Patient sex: F
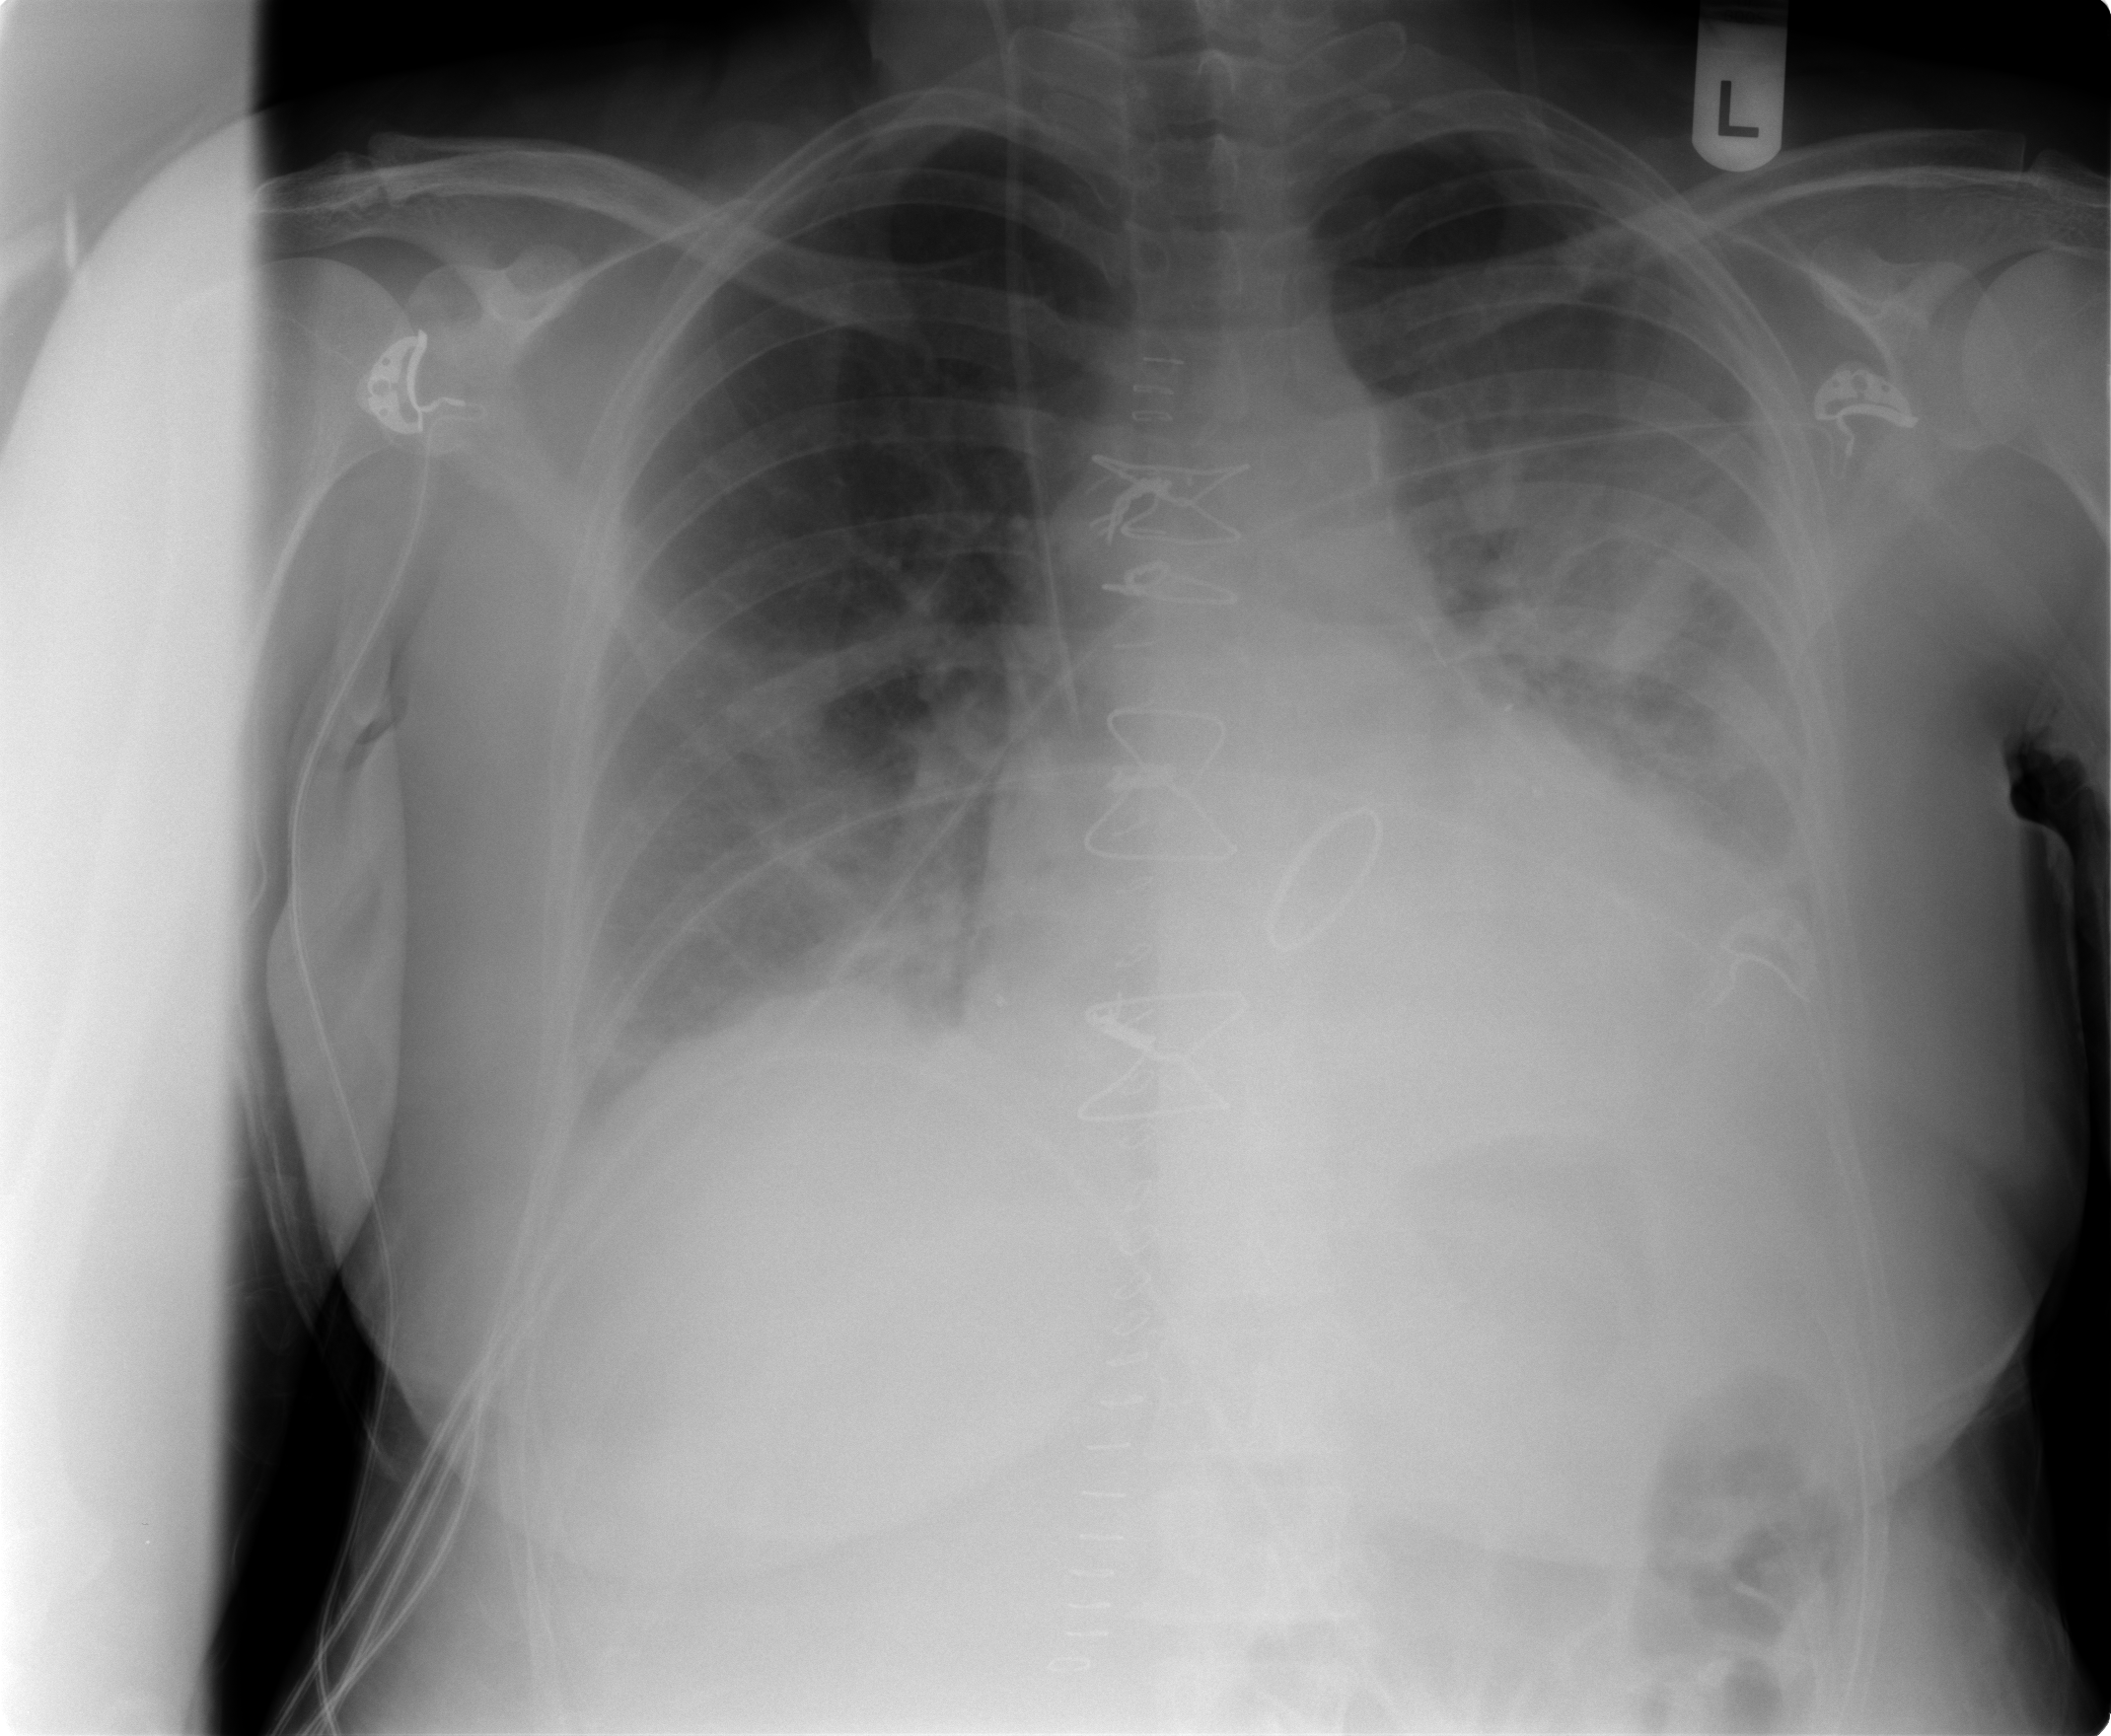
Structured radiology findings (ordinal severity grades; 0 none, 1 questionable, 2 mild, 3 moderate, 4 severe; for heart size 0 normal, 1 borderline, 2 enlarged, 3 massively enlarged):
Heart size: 0
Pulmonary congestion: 1
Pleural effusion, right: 2
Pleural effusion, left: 2
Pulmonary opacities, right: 0
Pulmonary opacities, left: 2
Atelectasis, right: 2
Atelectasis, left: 2